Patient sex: M
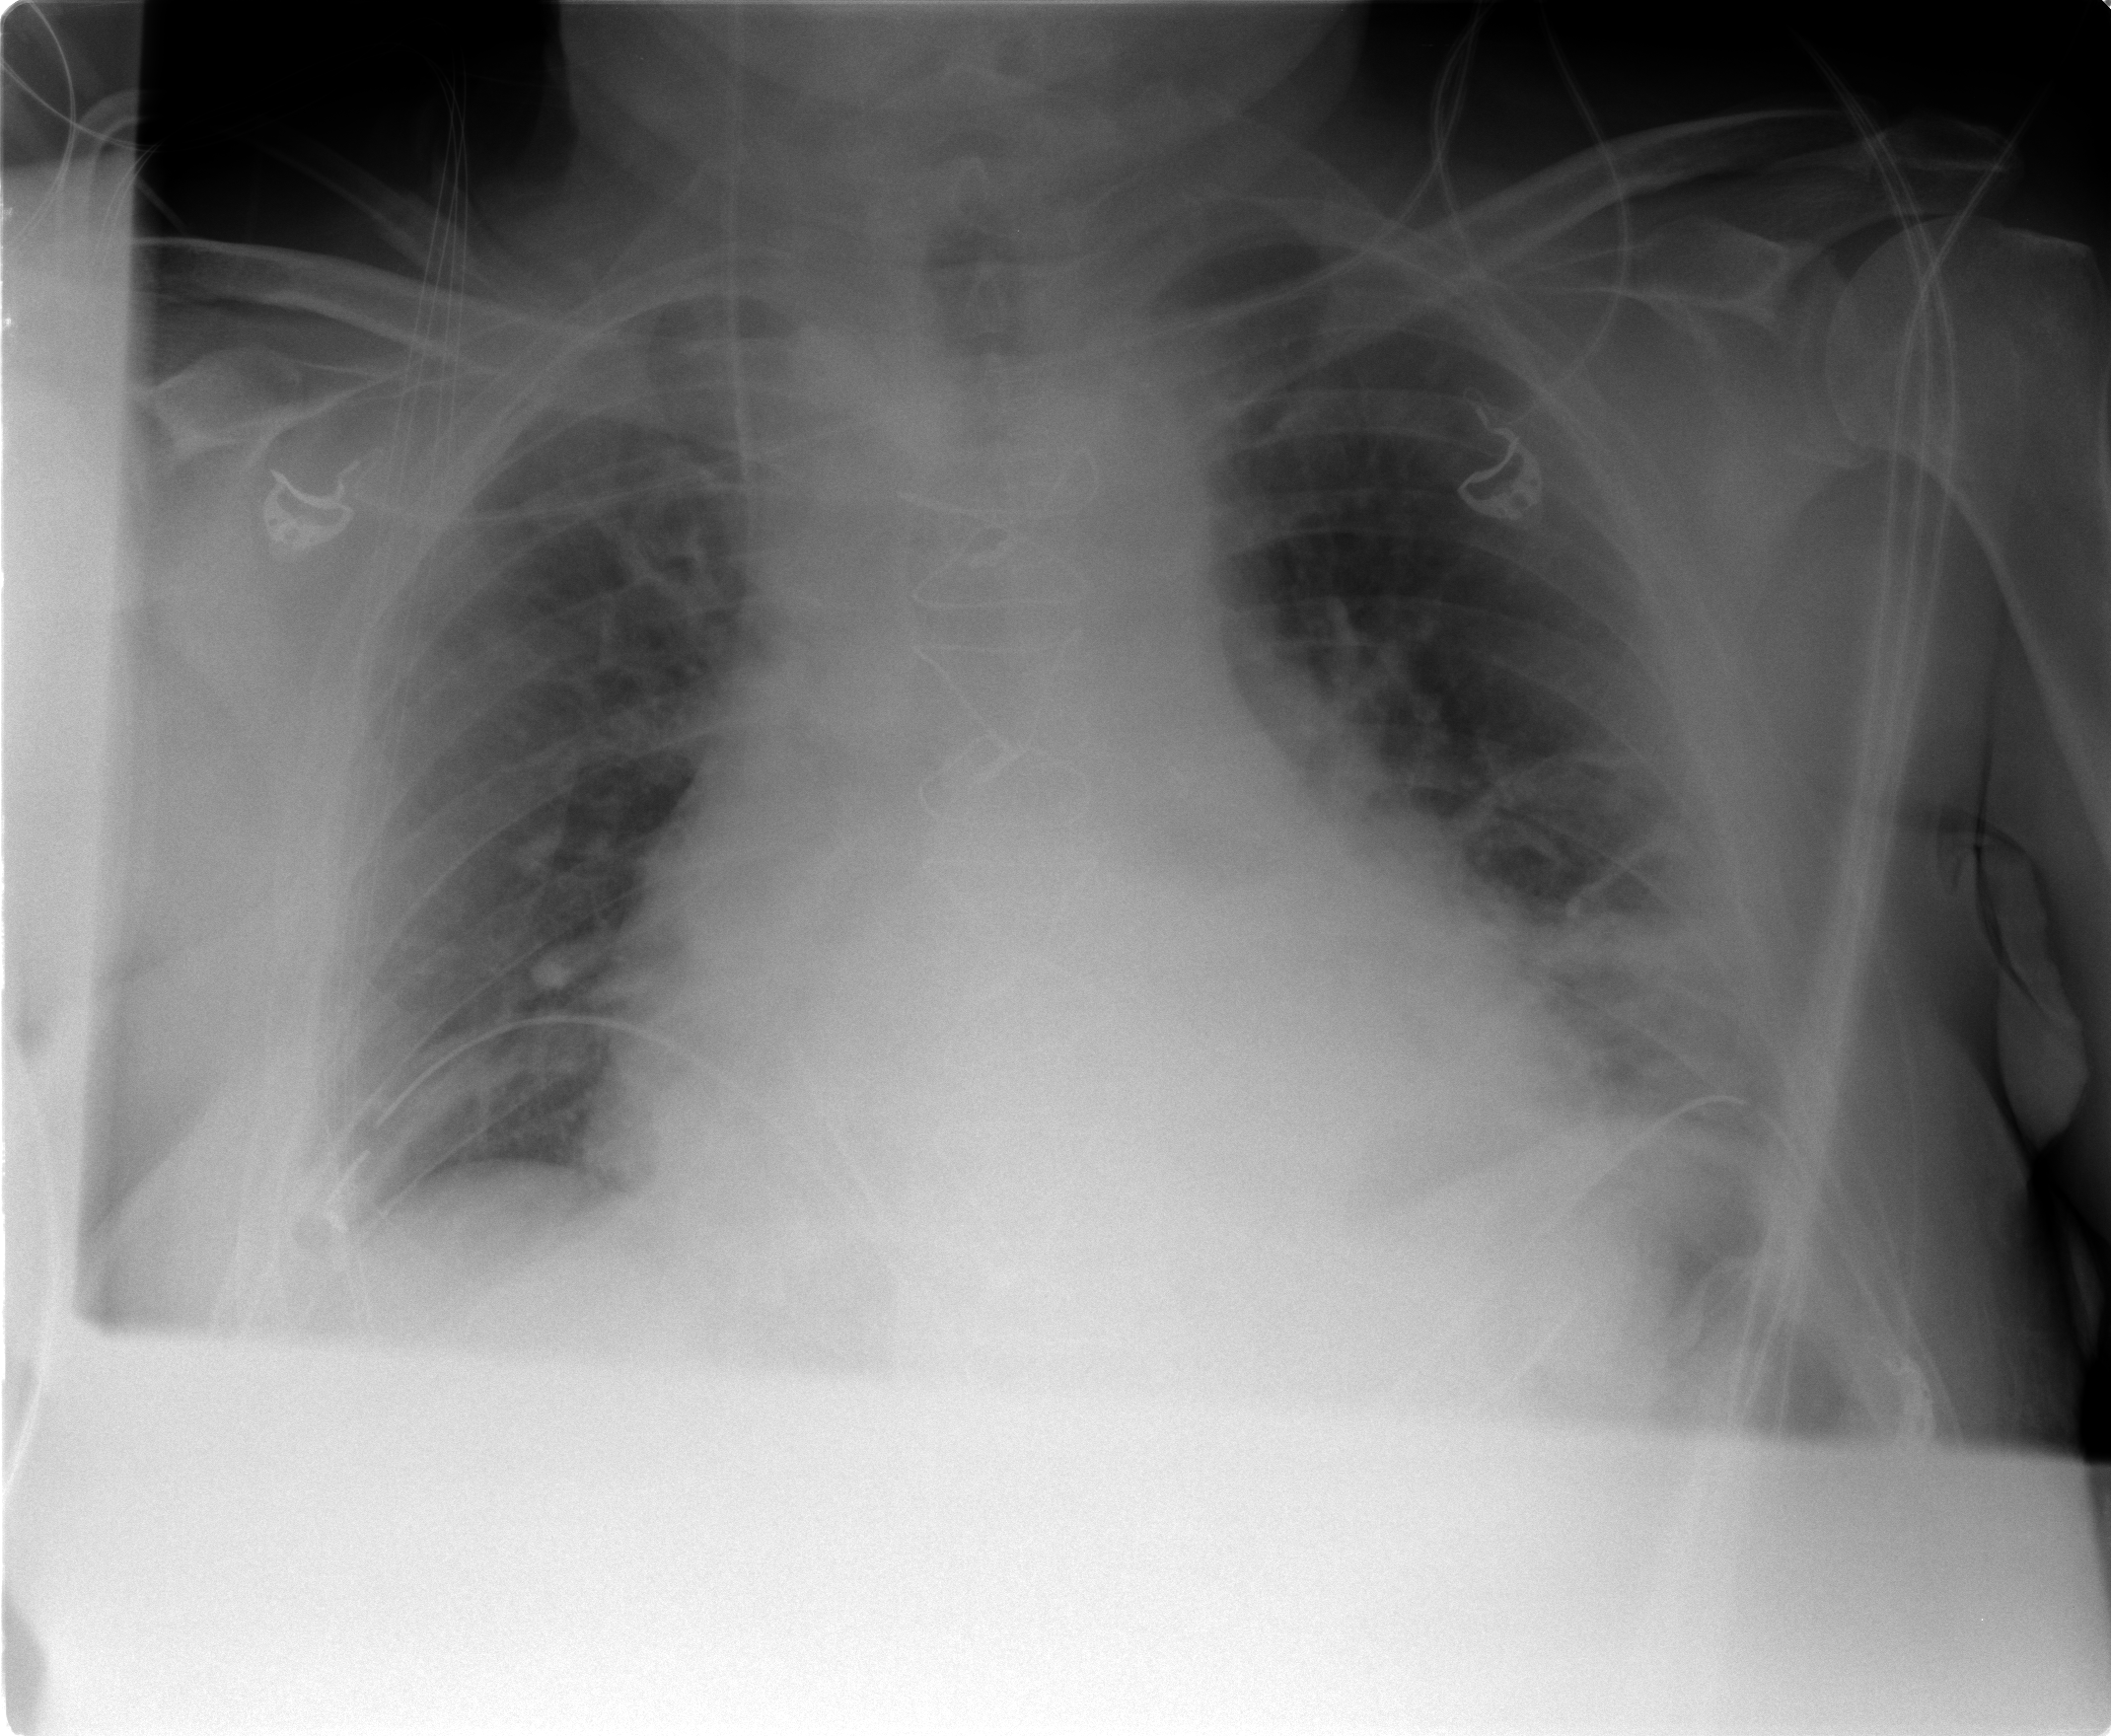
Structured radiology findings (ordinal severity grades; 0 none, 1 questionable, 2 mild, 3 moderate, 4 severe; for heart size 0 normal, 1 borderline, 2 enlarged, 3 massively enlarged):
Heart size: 1
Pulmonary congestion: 1
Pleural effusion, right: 1
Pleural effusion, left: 1
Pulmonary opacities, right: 0
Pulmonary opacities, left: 0
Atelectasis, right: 2
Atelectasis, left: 2